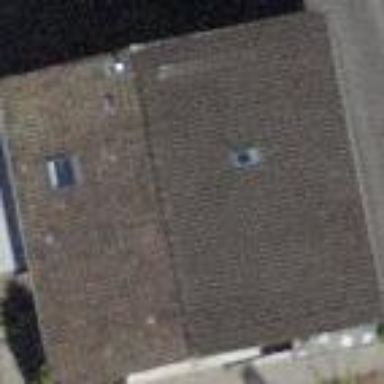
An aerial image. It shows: Building with tiled roof.